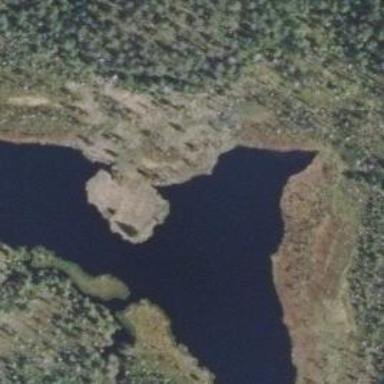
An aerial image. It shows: Beautiful lake surrounded by nature.